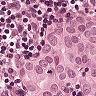
Metastatic tissue present: yes